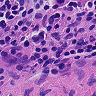
Metastatic tissue present: yes